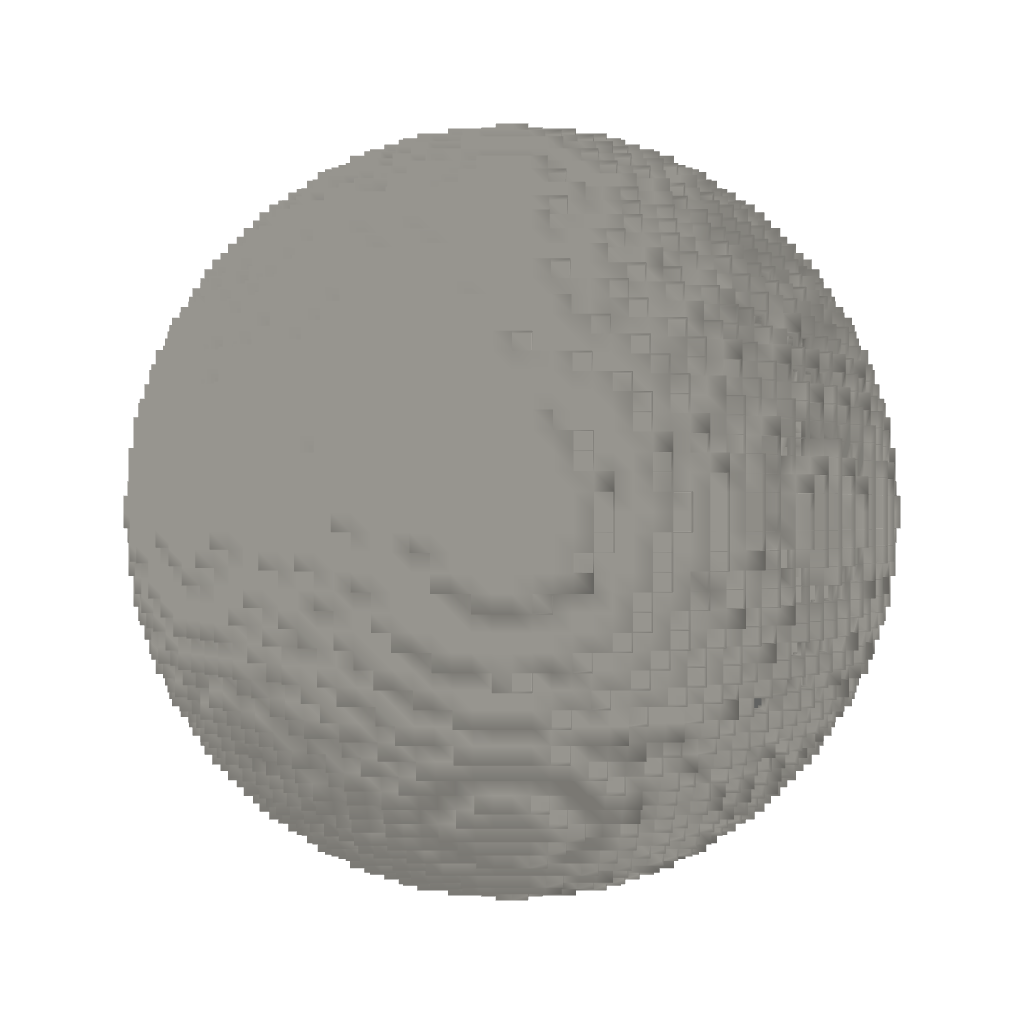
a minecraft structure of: Minecraft Biosphere